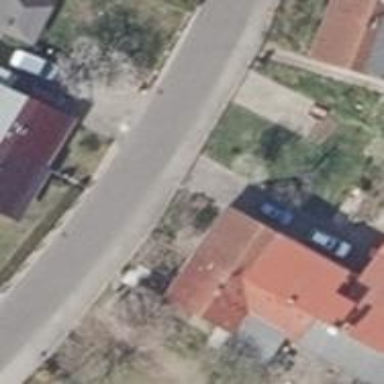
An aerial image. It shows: Asphalt road in residential area.